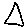
Label: triangle